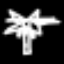
Label: palm tree